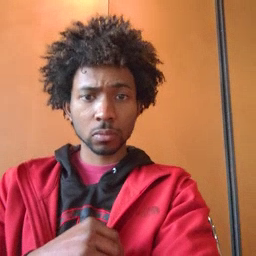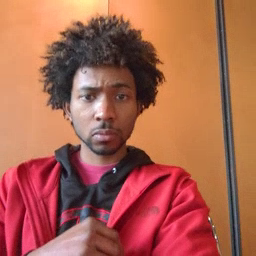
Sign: for